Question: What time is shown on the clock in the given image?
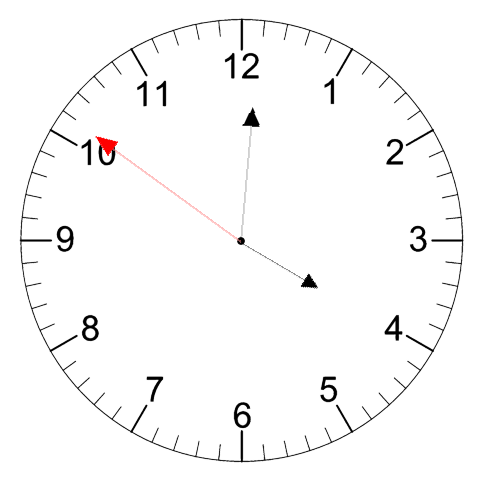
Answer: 04:00:51